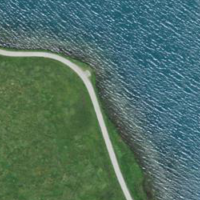
EUNIS habitat code: 14
Species observed at this site:
Podiceps cristatus